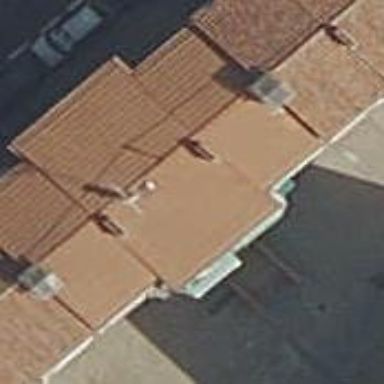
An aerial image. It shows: Apartment building with hipped roof.